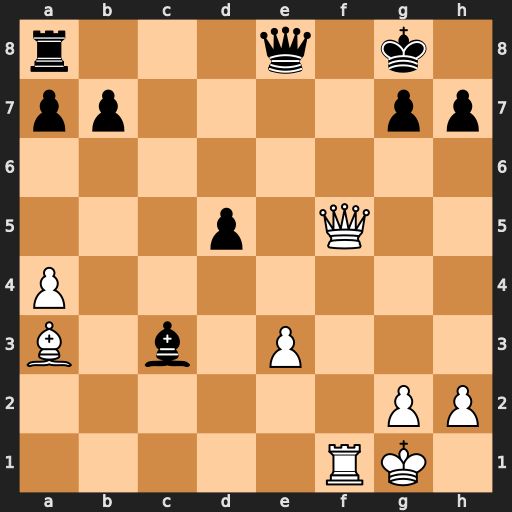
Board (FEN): r3q1k1/pp4pp/8/3p1Q2/P7/B1b1P3/6PP/5RK1
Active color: w
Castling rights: -
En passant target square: -
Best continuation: Qxd5+ Kh8 Rf8+ Qxf8 Bxf8